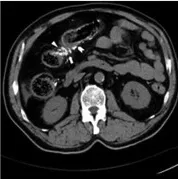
(B) CT revealed numerous serpentine calcifications (arrow) and stenosis (arrowhead) of the hepatic flexure of the colon with wall thickening (arrow tail).
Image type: radiology (ct)